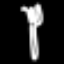
Label: fork